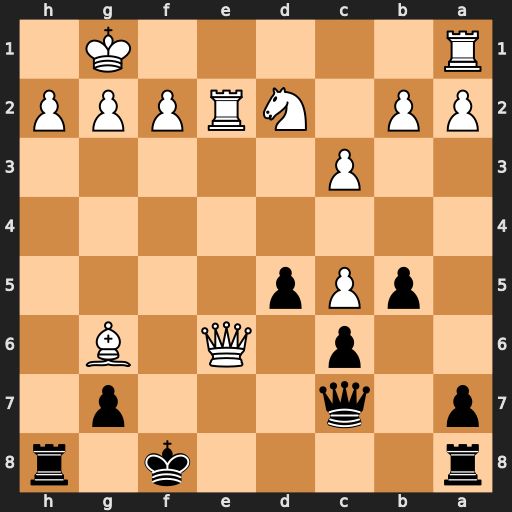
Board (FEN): r4k1r/p1q3p1/2p1Q1B1/1pPp4/8/2P5/PP1NRPPP/R5K1
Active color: b
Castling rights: -
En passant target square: -
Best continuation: Qxh2+ Kf1 Qh1#